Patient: sex M, age 32
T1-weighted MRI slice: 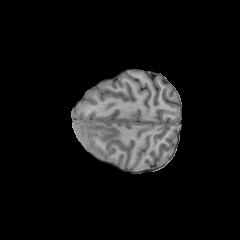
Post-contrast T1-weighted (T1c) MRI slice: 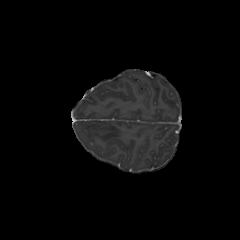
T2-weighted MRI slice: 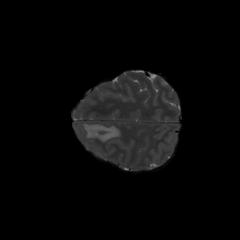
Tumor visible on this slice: yes
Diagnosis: Glioblastoma, IDH-wildtype
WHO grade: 4